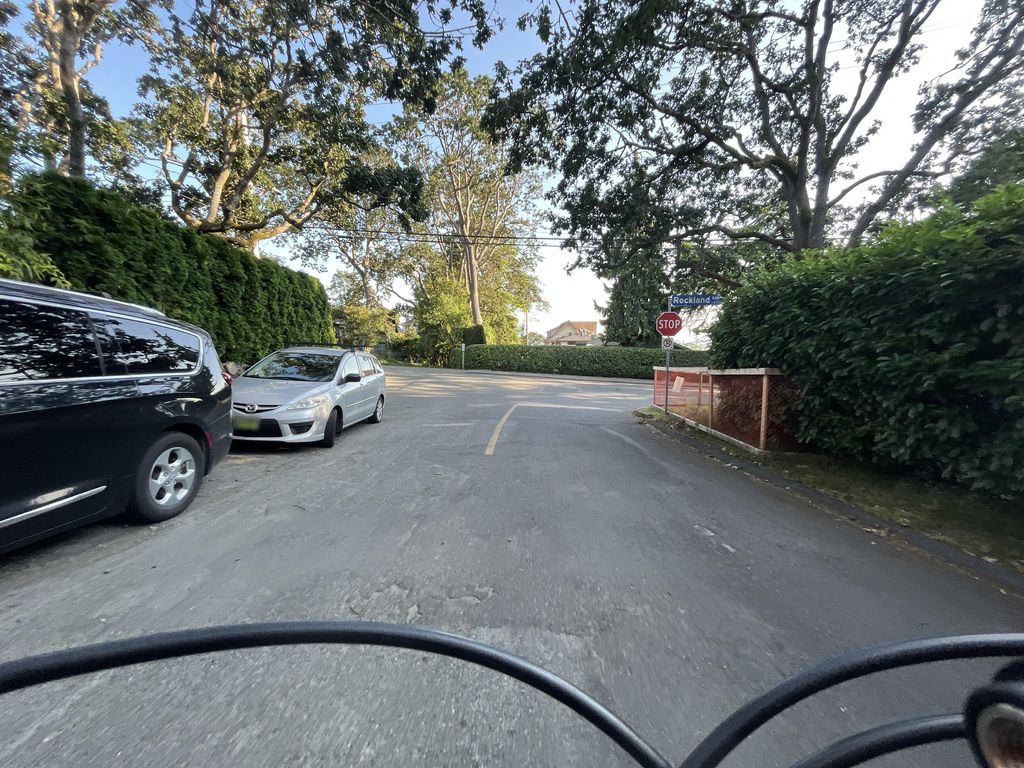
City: victoria